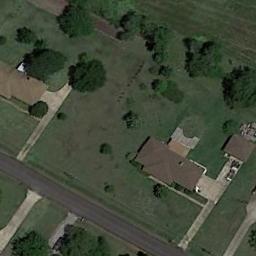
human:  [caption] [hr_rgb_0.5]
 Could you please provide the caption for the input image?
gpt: A path leads to this house with black roof .

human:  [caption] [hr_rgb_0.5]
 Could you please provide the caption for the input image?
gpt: There are numerous cars in the sparse residential .

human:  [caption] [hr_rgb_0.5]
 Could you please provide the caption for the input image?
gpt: The sparse residential is on the grass next to some trees and a road .

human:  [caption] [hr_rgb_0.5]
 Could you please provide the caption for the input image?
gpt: In a sparse residential area there are two houses, One large and one small, And many green trees, Surrounded by grass .

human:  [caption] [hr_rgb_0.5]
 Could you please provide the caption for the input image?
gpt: A sparse residential area with three brown buildings on the green meadow .